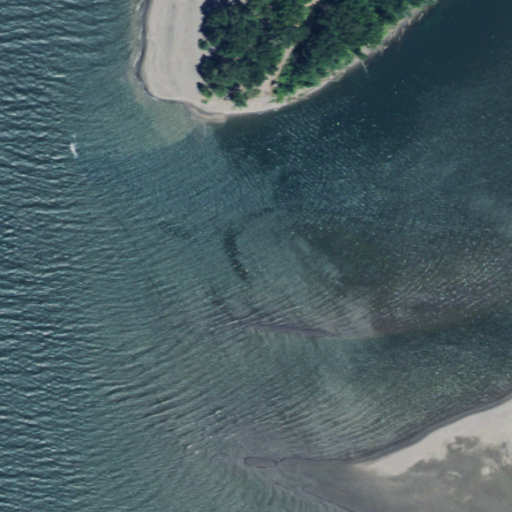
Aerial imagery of cape in Washington named Austin Point containing open water, herbaceous wetlands, woody wetlands, and barren land